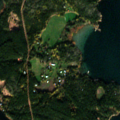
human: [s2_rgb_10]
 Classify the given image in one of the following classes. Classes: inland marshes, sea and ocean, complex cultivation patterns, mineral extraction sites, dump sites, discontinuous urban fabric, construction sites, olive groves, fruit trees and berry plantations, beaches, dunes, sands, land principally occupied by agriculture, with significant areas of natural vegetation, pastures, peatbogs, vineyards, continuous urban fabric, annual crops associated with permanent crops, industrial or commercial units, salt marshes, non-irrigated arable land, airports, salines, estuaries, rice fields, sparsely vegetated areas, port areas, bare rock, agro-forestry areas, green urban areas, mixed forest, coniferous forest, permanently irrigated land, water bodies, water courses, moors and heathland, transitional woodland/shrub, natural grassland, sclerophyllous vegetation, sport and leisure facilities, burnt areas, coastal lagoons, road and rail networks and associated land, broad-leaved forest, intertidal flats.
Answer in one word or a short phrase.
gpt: coniferous forest, mixed forest, sea and ocean